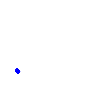
Particle: pion